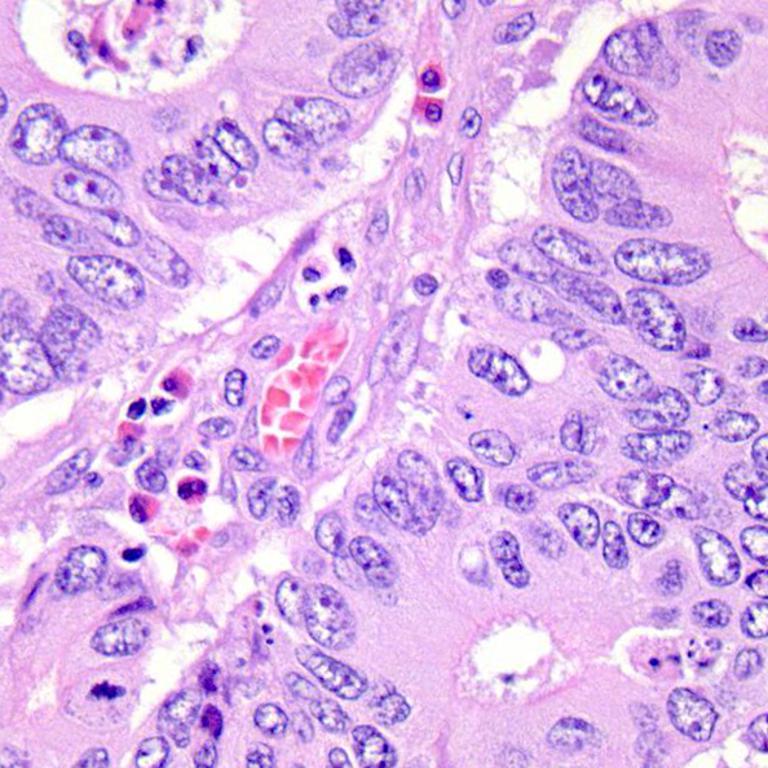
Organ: colon
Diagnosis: adenocarcinomas